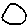
Label: circle